Question: I wrote adapter for 'RecycledView' which uses 2 types of items. So there are three classes for 'ViewHolder': Base class and 2 it's implementations.
'''
public abstract class AbstractCatalogItemViewHolder extends RecyclerView.ViewHolder {
public WebImageView icon;
...
public AbstractCatalogItemViewHolder(View itemView) {
super(itemView);
}
}
public class CategoryViewHolder extends AbstractCatalogItemViewHolder {
public CategoryViewHolder(View itemView) {
super(itemView);
icon = (WebImageView) itemView.findViewById(R.id.icon);
...
}
}
'''
The problem is that the second icon points on object ('WebImageView'), but first is 'null'. How it is possible?
'''
@Override
public void onBindViewHolder(AbstractCatalogItemViewHolder abstractViewHolder,
final int position) {
int type = getItemViewType(position);
WebImageView icon = abstractViewHolder.icon;
WebImageView icon2 = ((CategoryViewHolder) abstractViewHolder).icon;
...
}
'''

onCreateViewHolder:
'''
@Override
public AbstractCatalogItemViewHolder onCreateViewHolder(ViewGroup viewGroup, int i) {
int type = getItemViewType(i);
View v = inflater.inflate(
type == TYPE_CATEGORY ?
R.layout.item_category :
R.layout.item_product,
viewGroup, false);
return type == TYPE_CATEGORY ? new CategoryViewHolder(v) : new ProductViewHolder(v);
}
'''
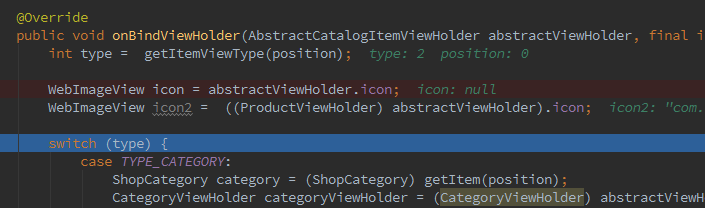
Answer: The int passed into 'onCreateViewHolder' is already the itemType, remove your call to 'getItemViewType' inside of 'onCreateViewHolder'.